Question: I wanted to change the color of the window surrounding the modal alert-popup in jQuery UI.
So I changed it; '.ui-widget-overlay { background: white'
But for some weird reason, a gray line with the previously existing color, shows up in the middle of the screen. I haven't been able to select the element with the Chrome debugger, nor have I been able to find it's class in the jQuery-ui css-file. See image.
Anyone know what could be causing this?

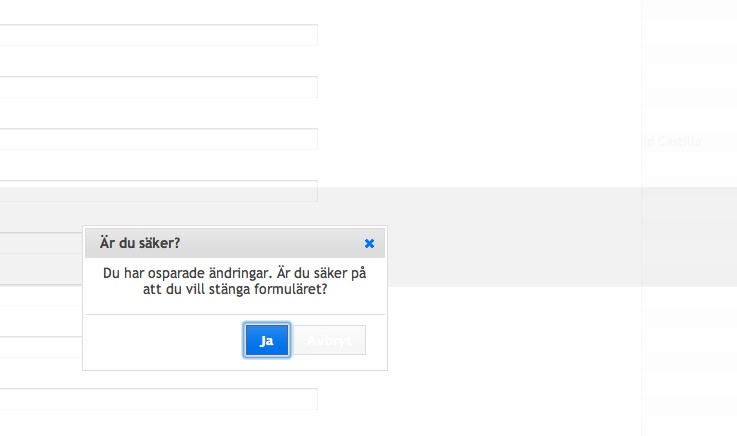
Answer: Fixed this. For some reason, my jquery-ui.css file had two .ui-widget-overlay classes defined. Added the background-color as in Williams example to the other class and it worked.